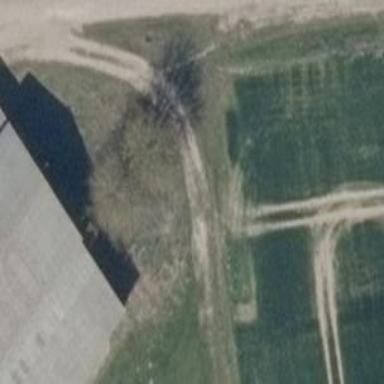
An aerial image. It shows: Grass track with grade5 track type.